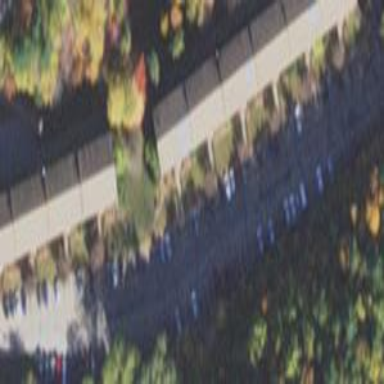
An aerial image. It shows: Parking area with asphalt surface.